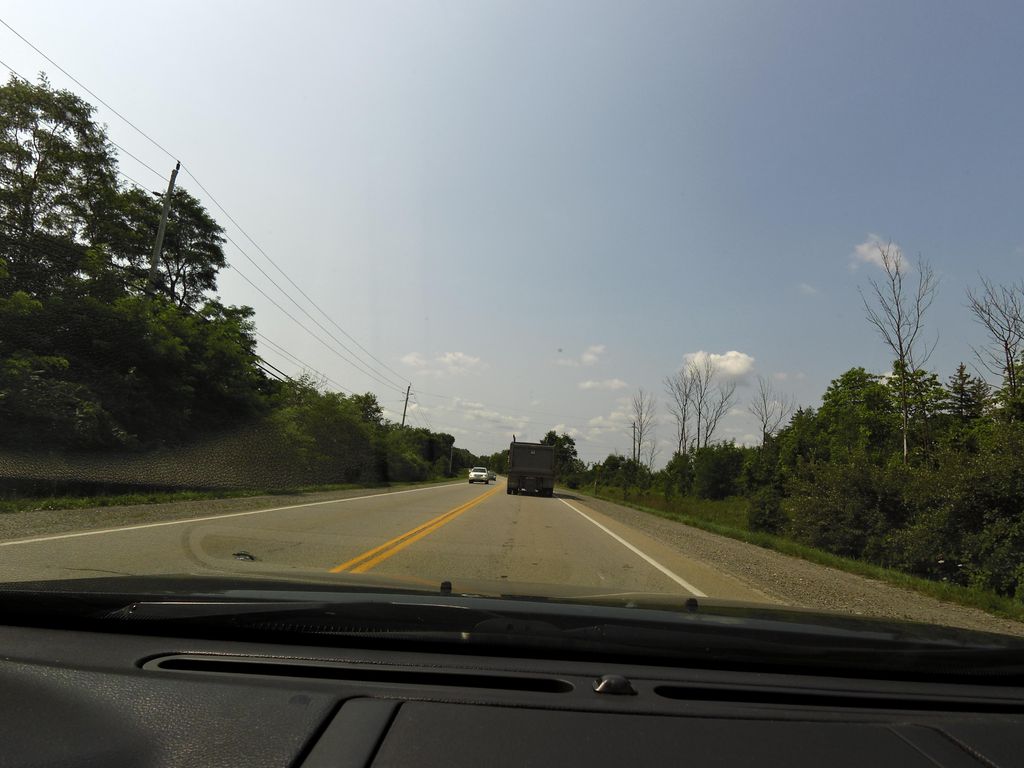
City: kitchener-waterloo